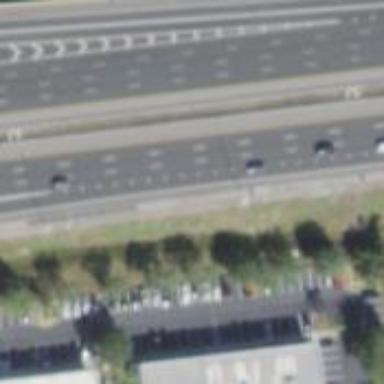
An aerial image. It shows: Asphalt motorway link.